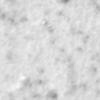
Label: no_change